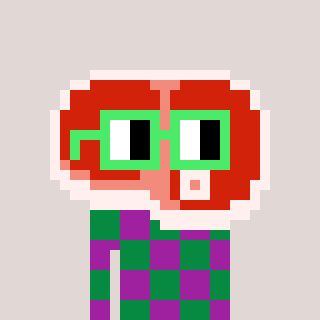
a pixel art character with square light green glasses, a steak-shaped head and a magenta-colored body on a warm background